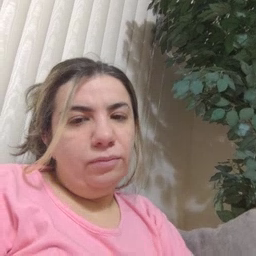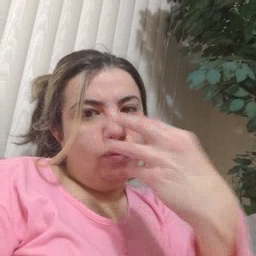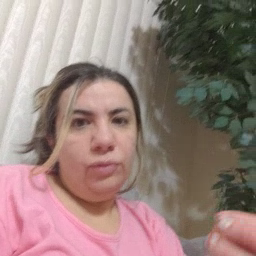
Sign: wolf